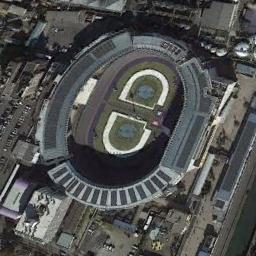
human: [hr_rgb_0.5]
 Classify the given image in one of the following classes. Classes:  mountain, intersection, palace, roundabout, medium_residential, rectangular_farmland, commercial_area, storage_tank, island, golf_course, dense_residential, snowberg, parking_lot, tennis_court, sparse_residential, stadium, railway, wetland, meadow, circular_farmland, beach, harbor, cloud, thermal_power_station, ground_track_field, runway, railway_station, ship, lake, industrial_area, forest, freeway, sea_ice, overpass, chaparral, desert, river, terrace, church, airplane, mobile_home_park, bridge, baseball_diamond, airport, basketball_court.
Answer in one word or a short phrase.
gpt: stadium